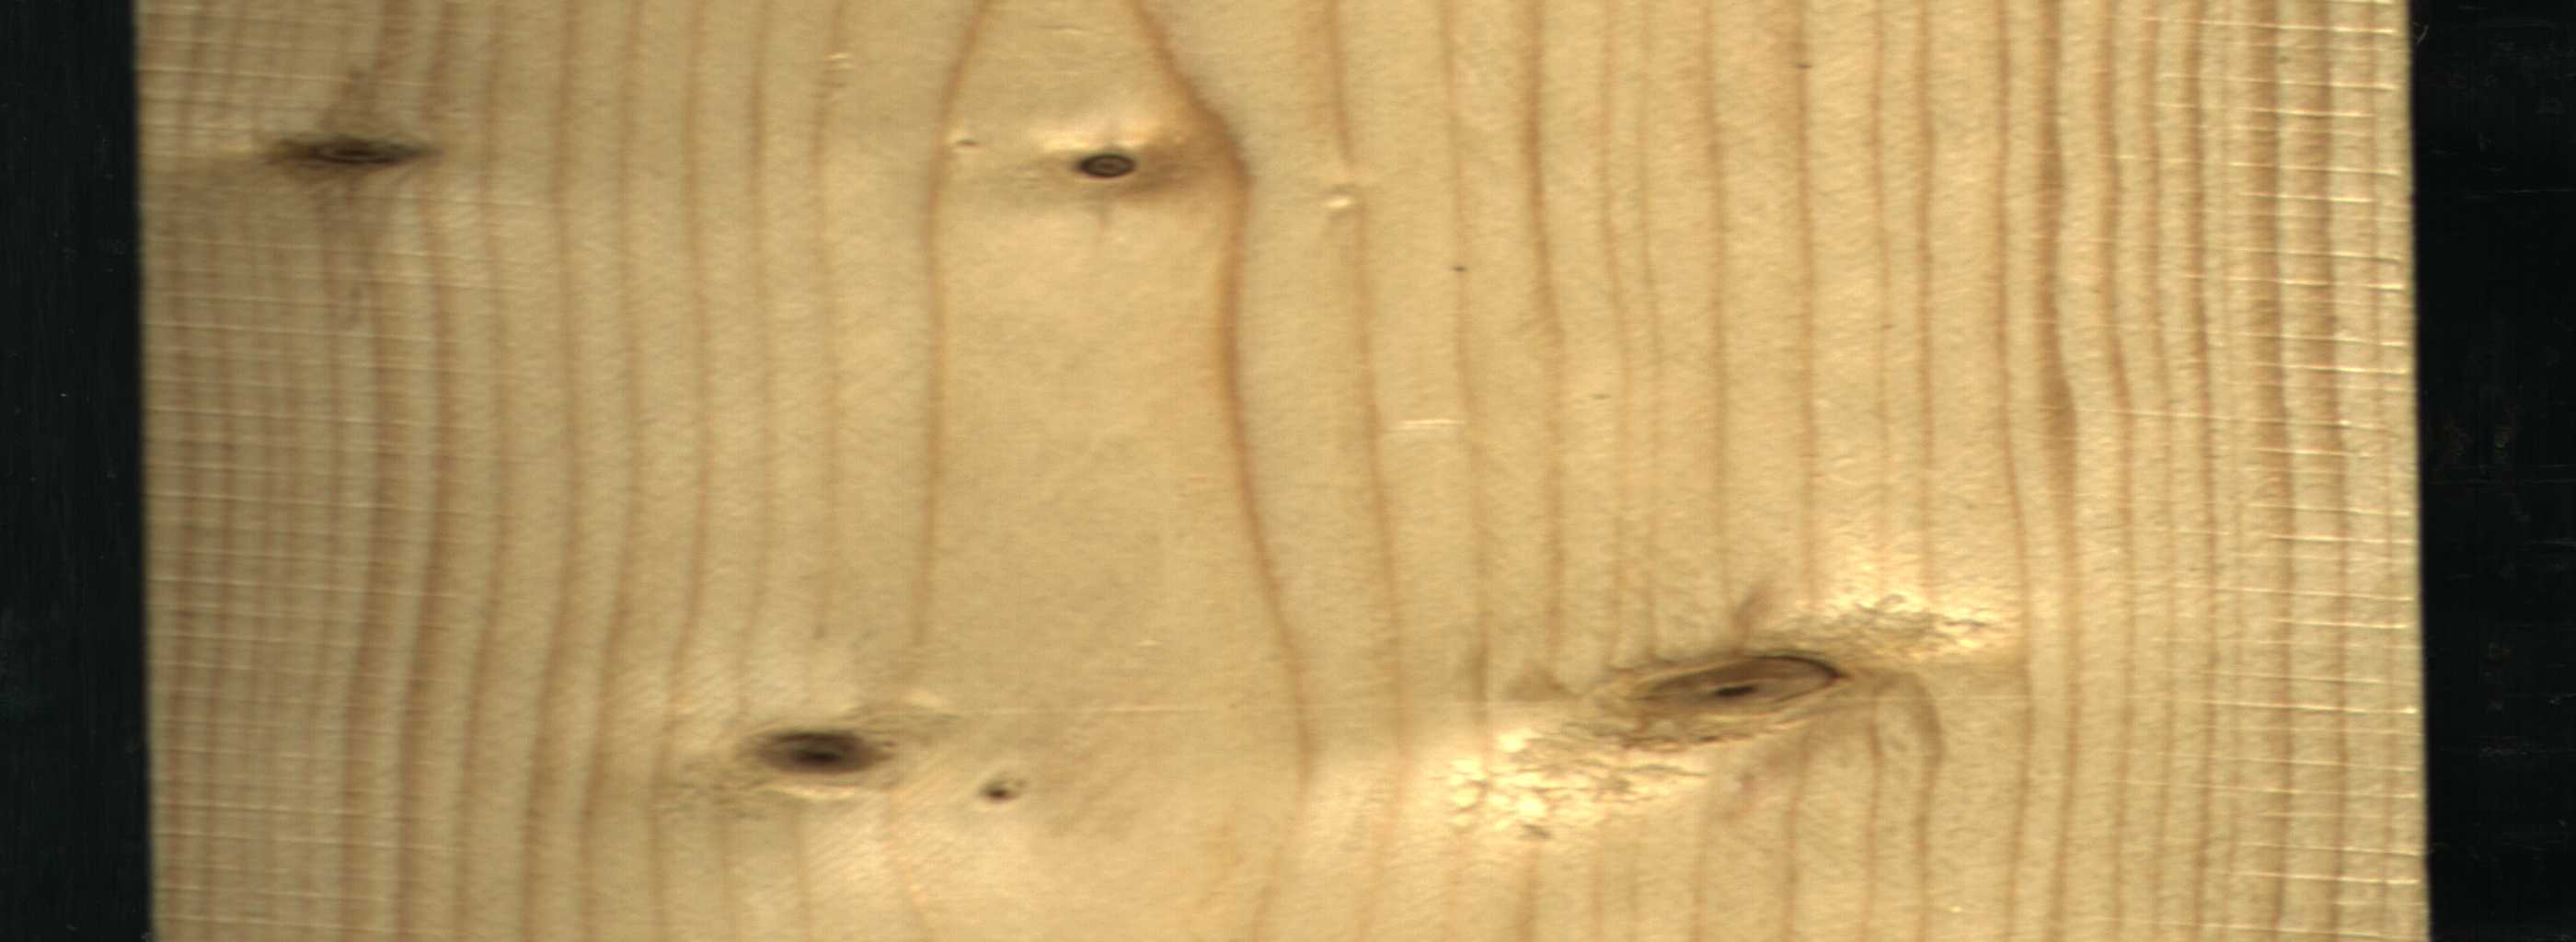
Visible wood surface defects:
Dead_Knot
Dead_Knot
Dead_Knot
Live_Knot
Live_Knot
Live_Knot